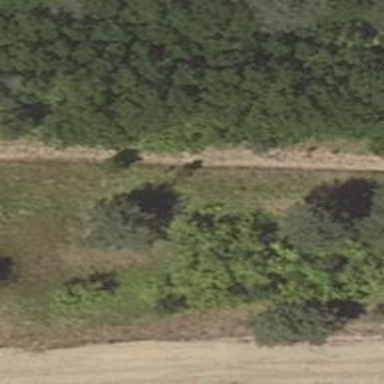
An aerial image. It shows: Abandoned railway spur with historic rail tracks.